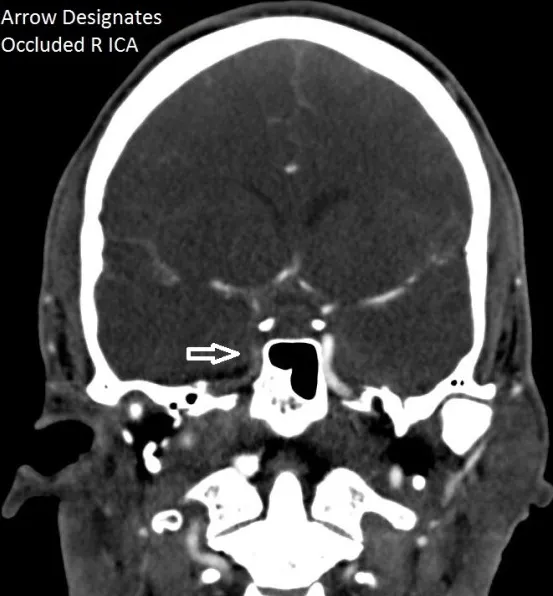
University of Florida severe brain injury algorithm.
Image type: radiology (ct)